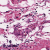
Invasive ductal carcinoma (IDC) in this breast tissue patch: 0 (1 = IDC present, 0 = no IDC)